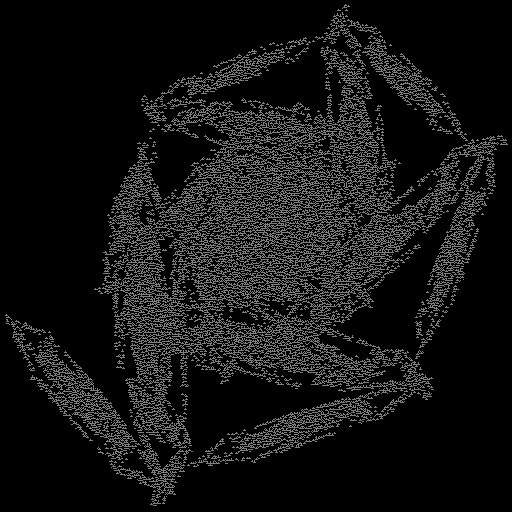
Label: morningglory